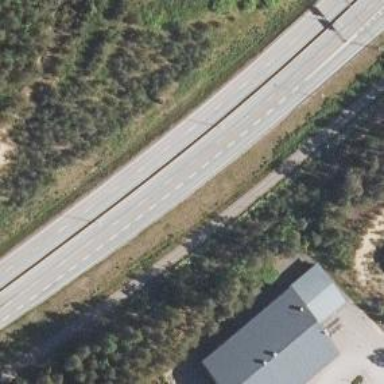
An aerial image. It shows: Trunk highway.